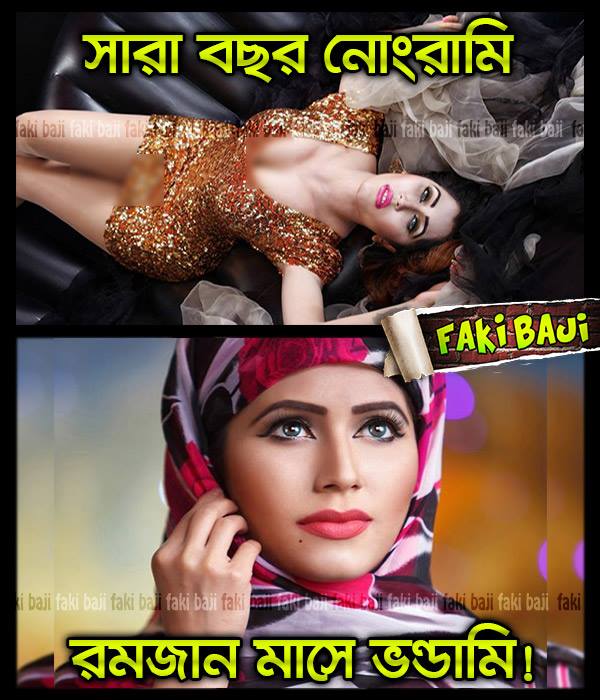
Caption: সারা বছর নোংরামি রমজান মাসে ভন্ডামি!
Label: non-hate